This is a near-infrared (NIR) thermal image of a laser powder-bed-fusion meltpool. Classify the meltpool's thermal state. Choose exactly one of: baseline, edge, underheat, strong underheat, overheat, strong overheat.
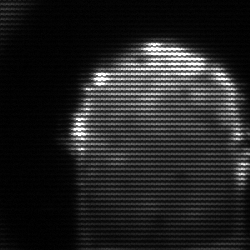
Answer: baseline